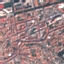
Land use / land cover: Residential